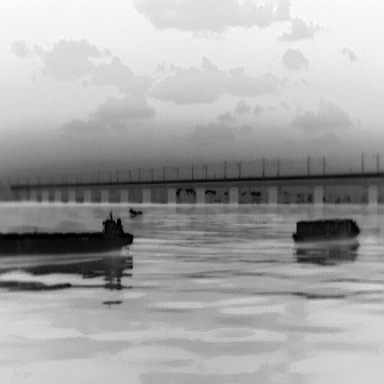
There is a warship in the infrared image.